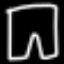
Label: pants